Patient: sex F, age 62
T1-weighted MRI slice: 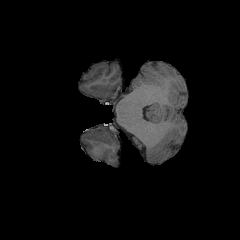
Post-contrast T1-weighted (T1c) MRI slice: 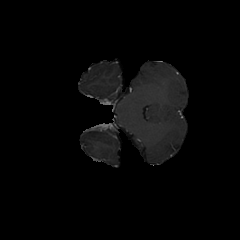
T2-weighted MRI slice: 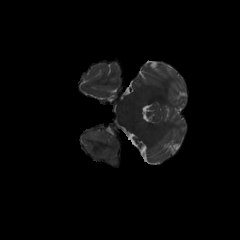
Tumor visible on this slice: yes
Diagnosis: Glioblastoma, IDH-wildtype
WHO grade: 4